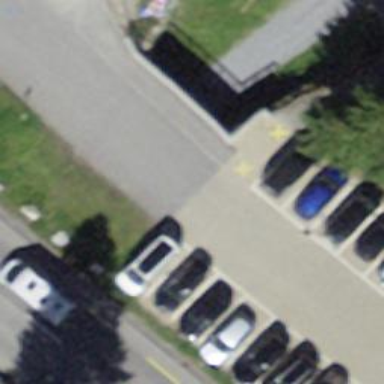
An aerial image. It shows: Road serving as parking aisle.